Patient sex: F
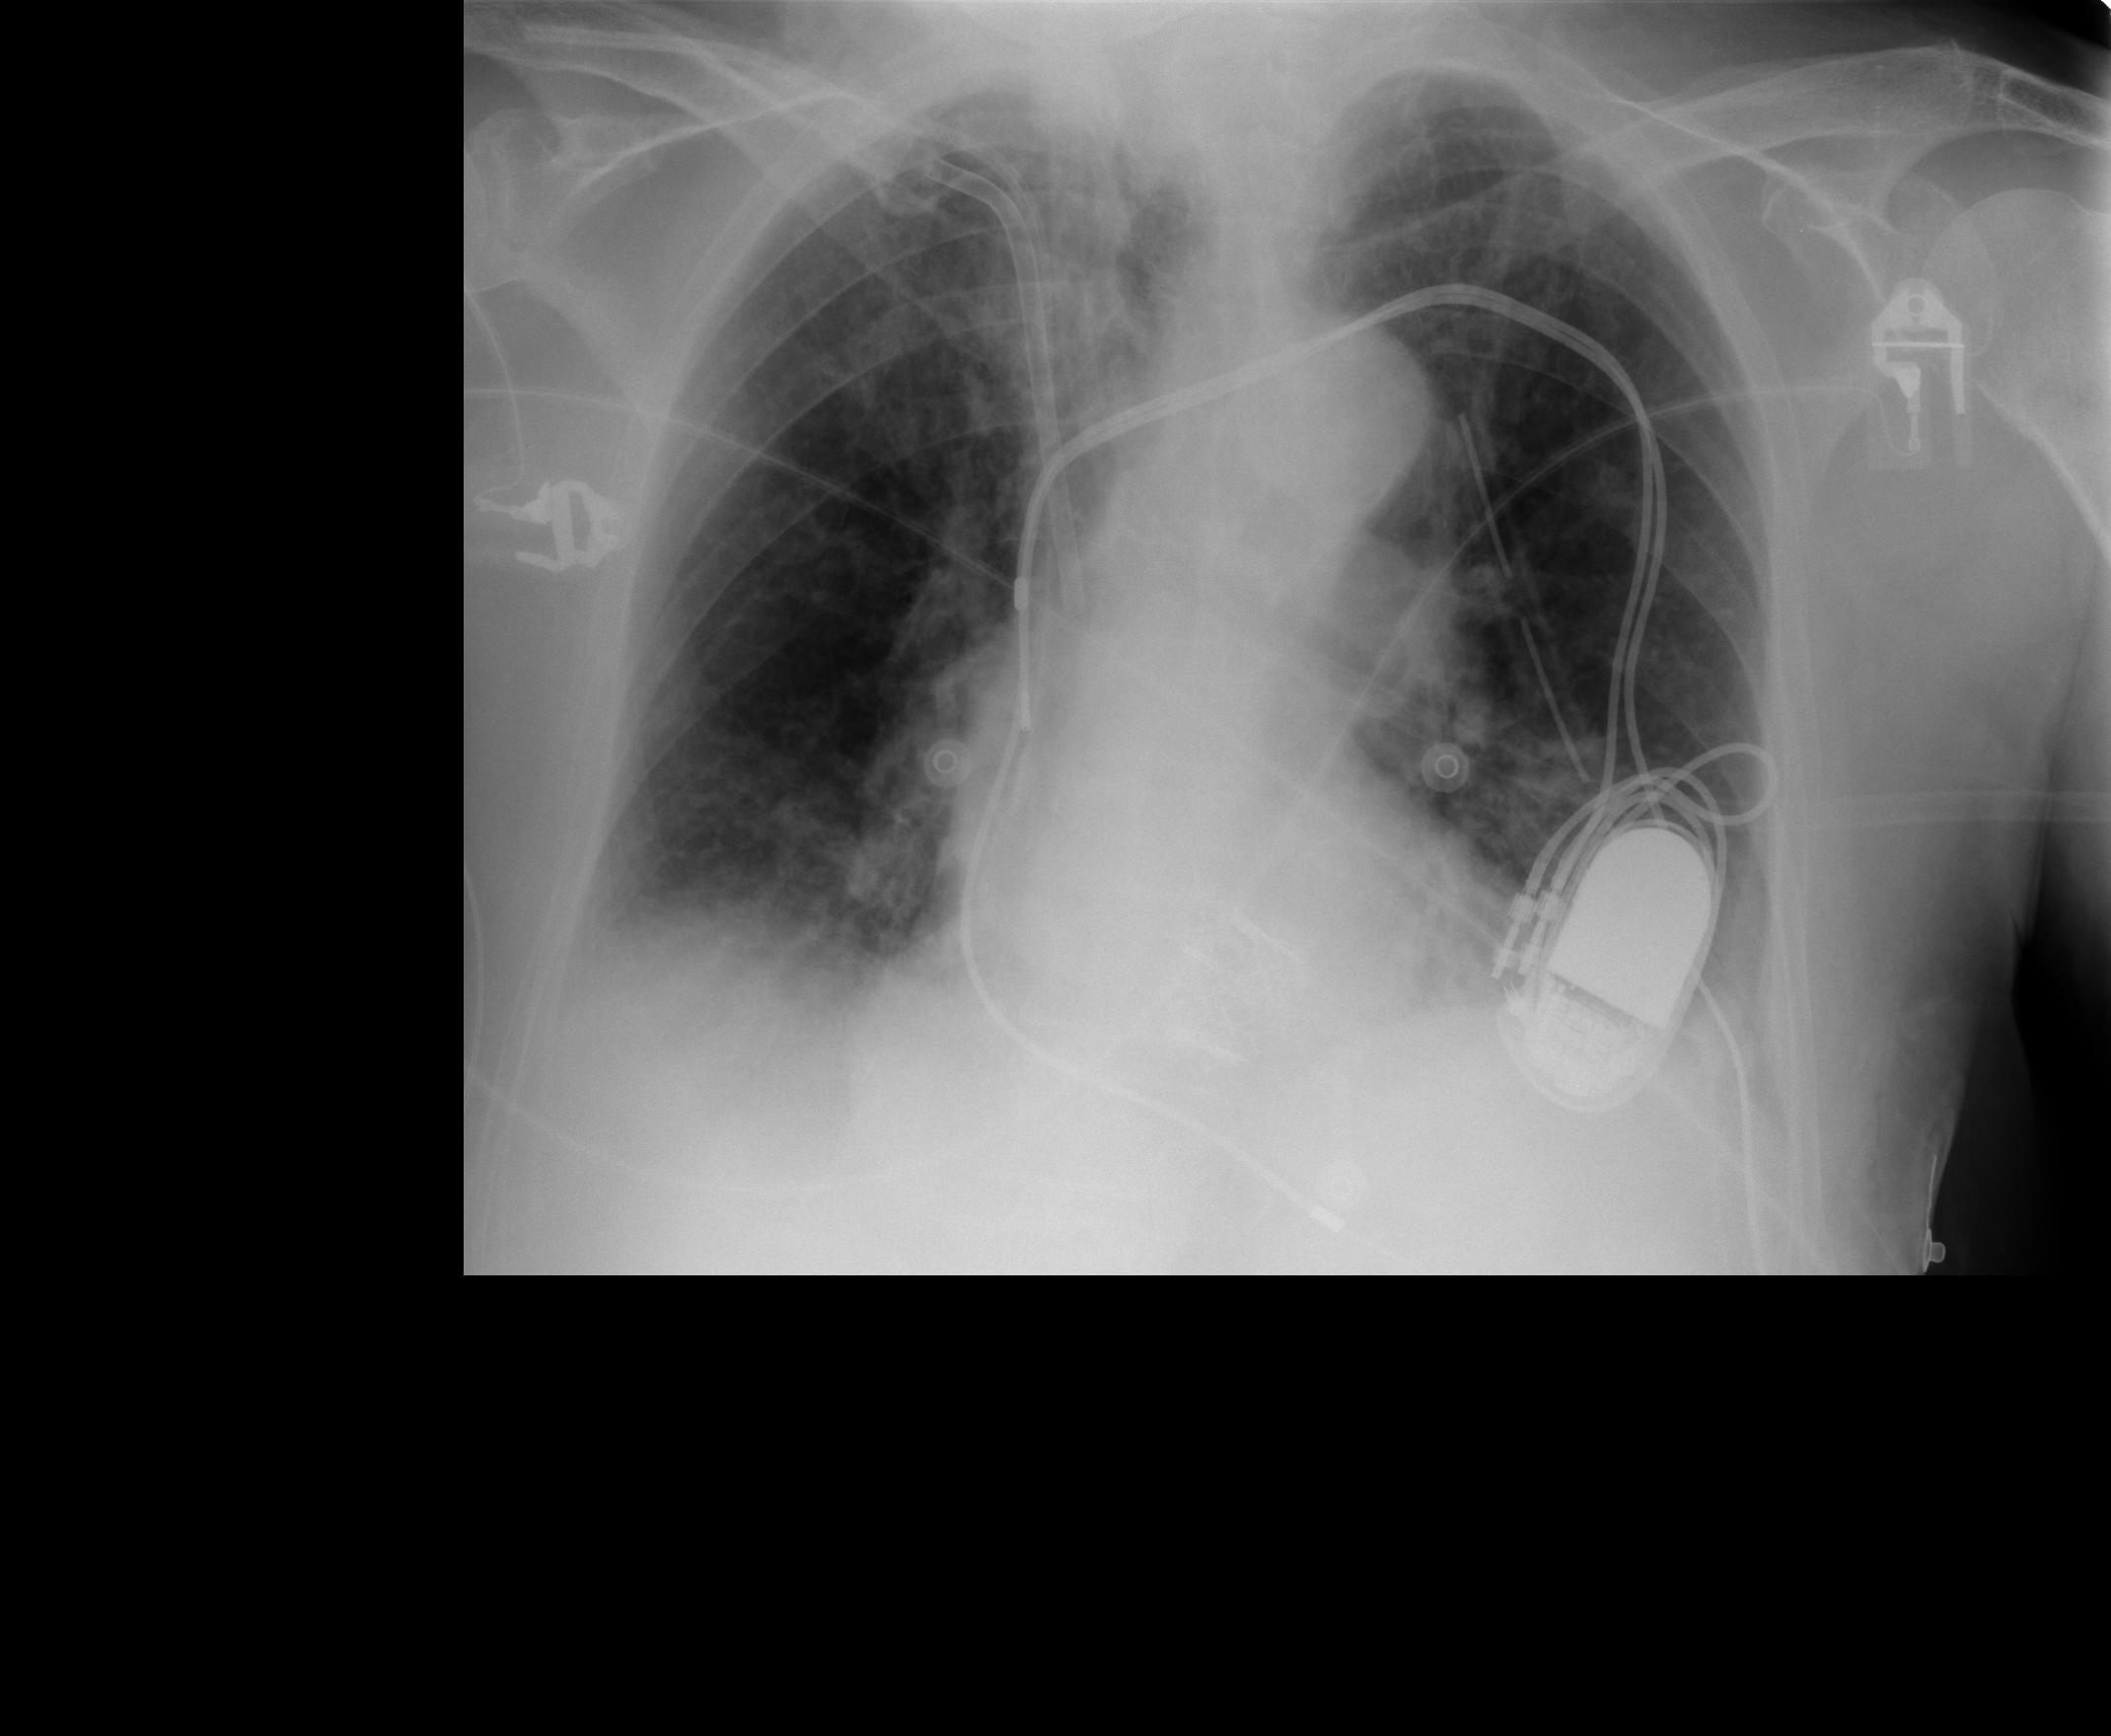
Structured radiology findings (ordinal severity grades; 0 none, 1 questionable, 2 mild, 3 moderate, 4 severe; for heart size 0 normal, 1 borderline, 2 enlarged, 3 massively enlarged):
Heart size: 2
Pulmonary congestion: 0
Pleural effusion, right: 0
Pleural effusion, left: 0
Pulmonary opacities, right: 0
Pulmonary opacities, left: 0
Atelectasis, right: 2
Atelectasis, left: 1